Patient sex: M
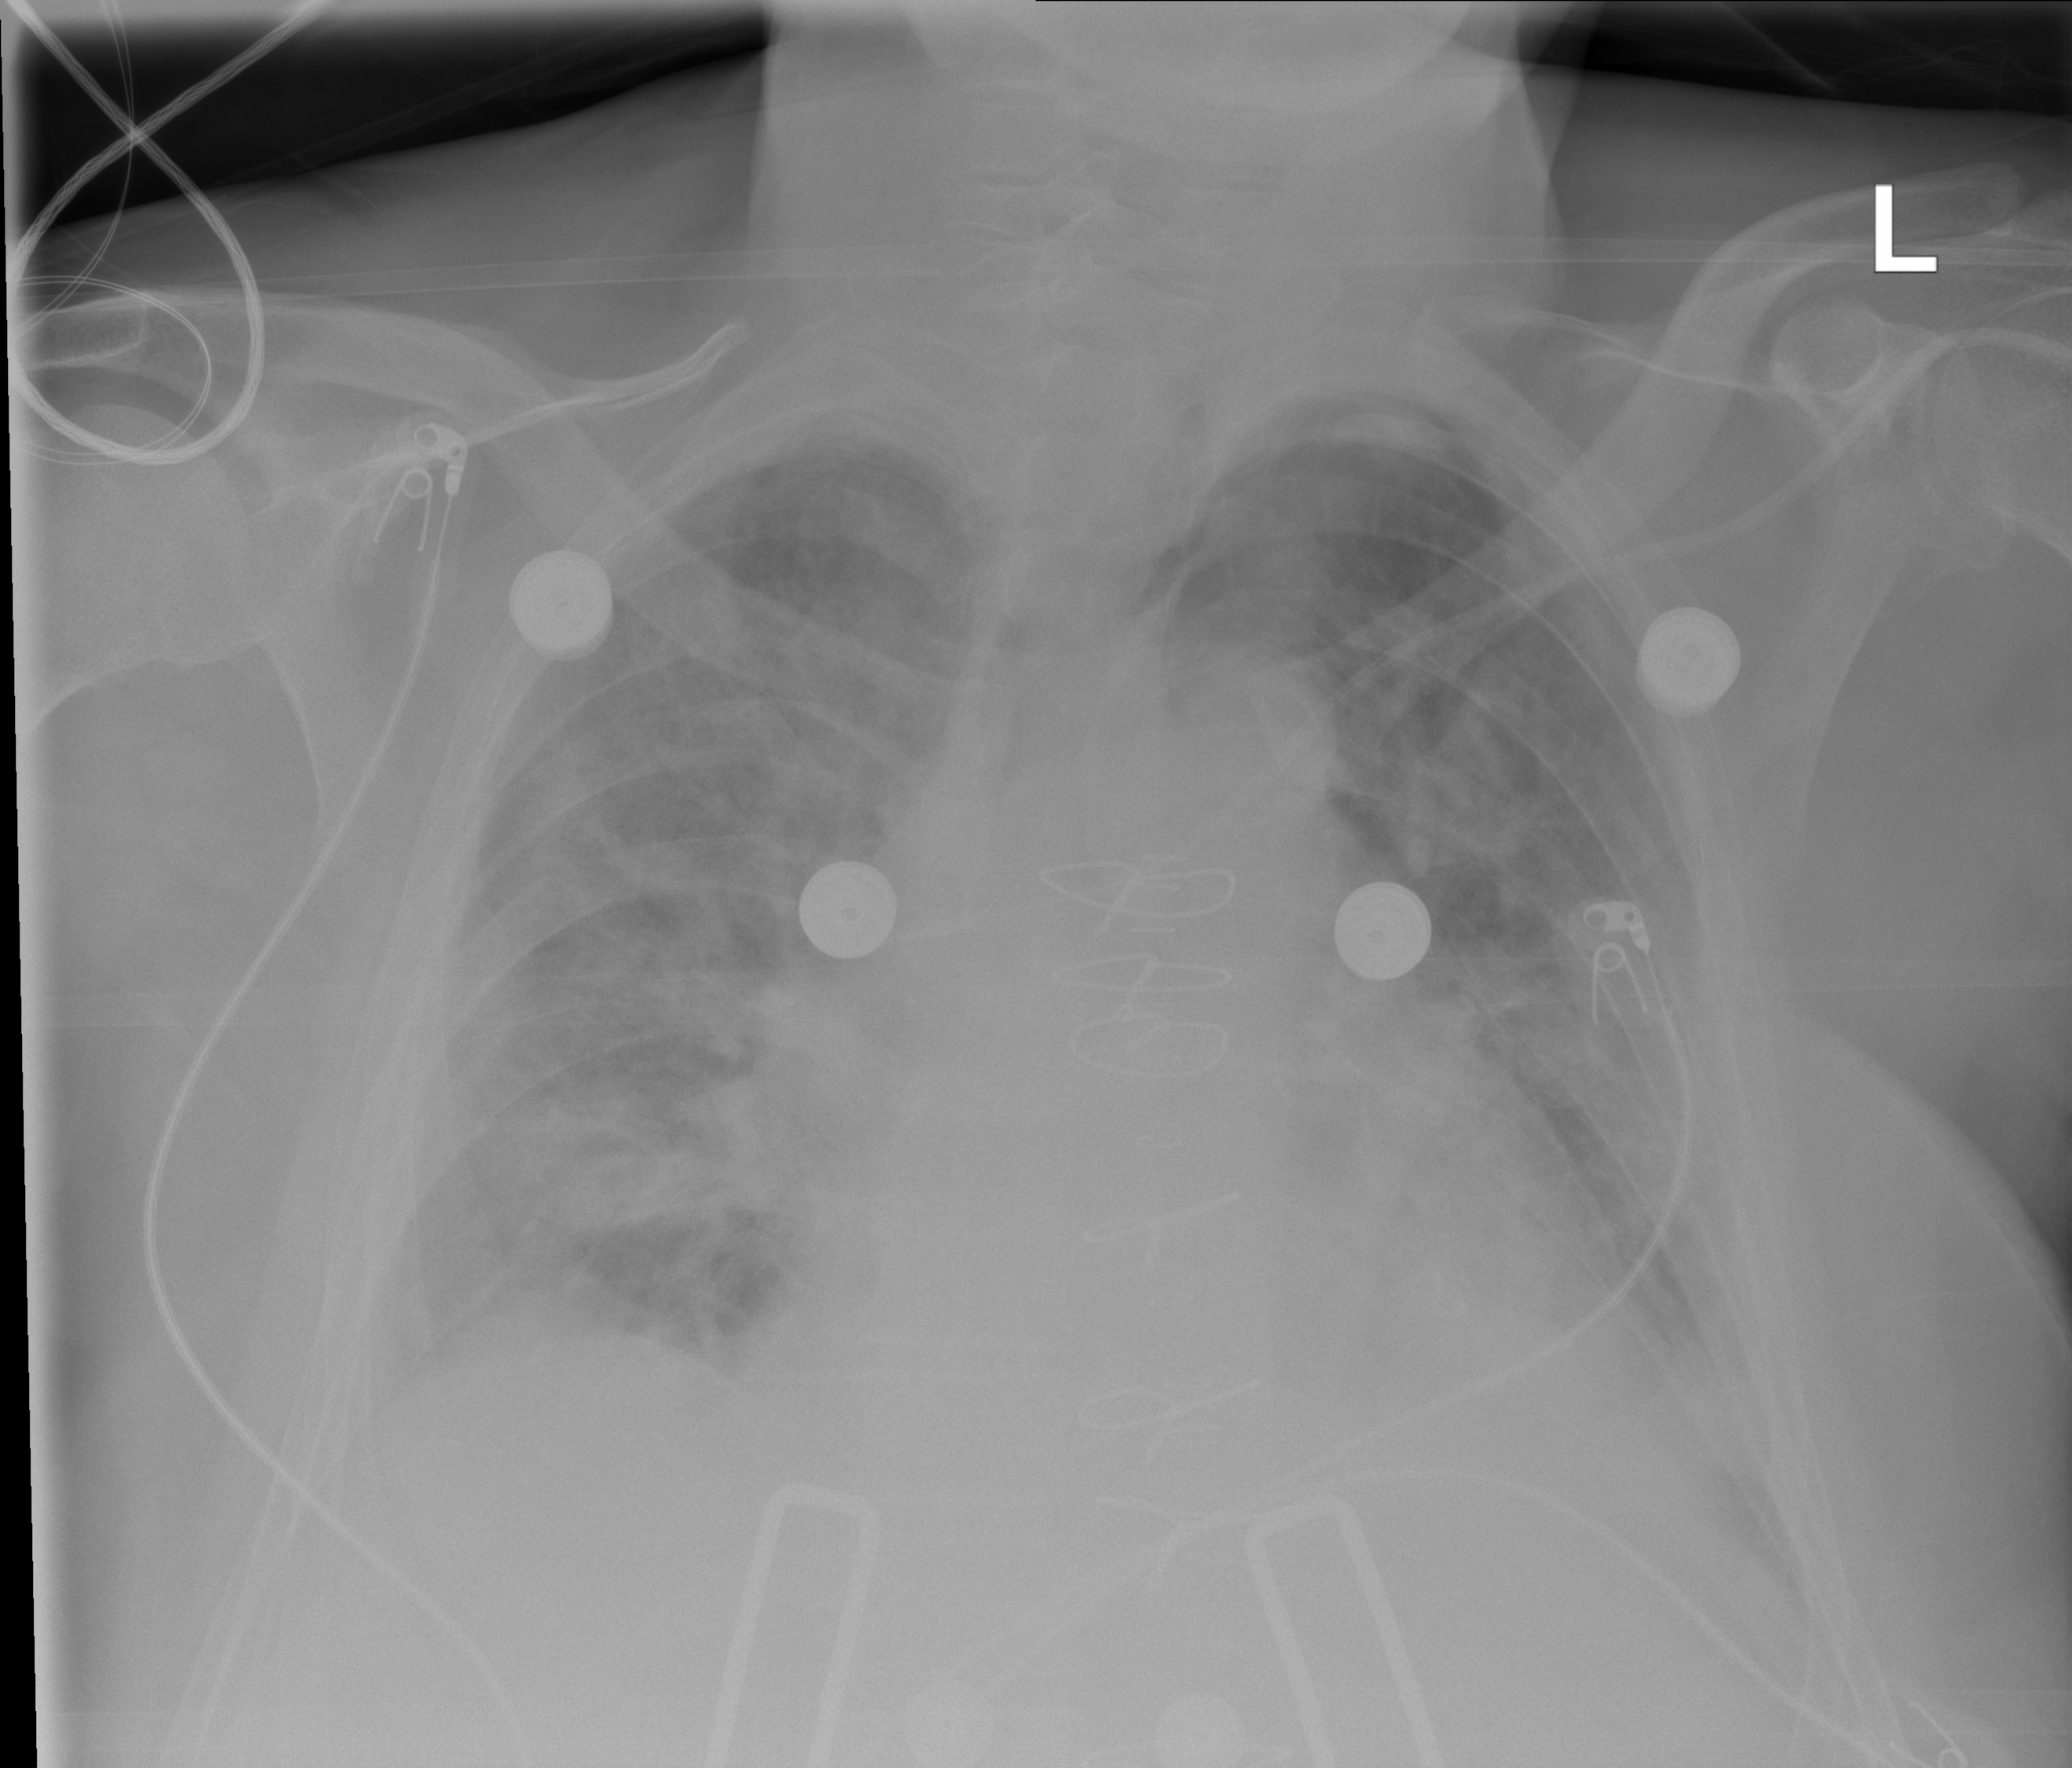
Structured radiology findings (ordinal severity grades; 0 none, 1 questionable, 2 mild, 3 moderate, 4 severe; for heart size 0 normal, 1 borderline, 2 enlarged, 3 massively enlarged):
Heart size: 2
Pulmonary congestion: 3
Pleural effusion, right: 2
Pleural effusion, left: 2
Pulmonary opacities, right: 3
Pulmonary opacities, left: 3
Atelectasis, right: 2
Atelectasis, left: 2